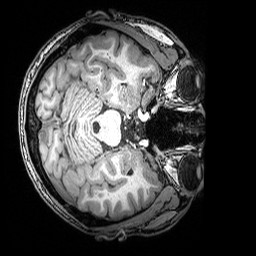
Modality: T1w
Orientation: axial
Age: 25
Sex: male
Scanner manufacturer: siemens
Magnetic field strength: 3 T
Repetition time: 2.53 s
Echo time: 0.00388 s